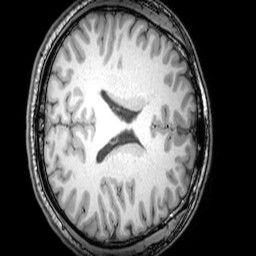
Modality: T1w
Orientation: axial
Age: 25
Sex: male
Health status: healthy
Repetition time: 0.081 s
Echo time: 0.037 s